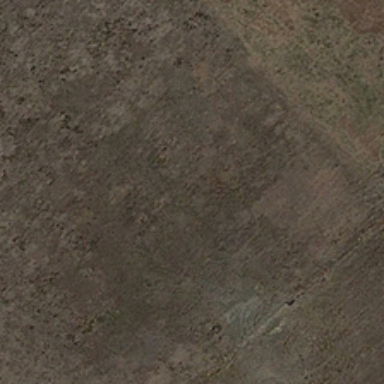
A lot of broken stone and waste are in the bareland .